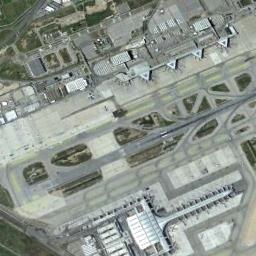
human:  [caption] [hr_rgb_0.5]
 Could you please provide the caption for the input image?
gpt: Most of the airport's buildings have white roofs .

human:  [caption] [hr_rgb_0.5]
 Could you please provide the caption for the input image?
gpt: An airport with some runways and terminals on the lawn .

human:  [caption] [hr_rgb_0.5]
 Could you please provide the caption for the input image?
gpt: There are several planes on the tarmac with several runways in the airport .

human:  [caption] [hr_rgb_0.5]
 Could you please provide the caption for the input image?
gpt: A complex airport with many runways and buildings .

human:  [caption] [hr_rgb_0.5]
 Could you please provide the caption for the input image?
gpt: There are many houses of different sizes and shapes in the airport .